Question: In my application I want create debug and release build types
Here is my gradle code
'''
apply plugin: 'com.android.application'
android {
compileSdkVersion 21
buildToolsVersion "21.1.1"
defaultConfig {
applicationId "com.pmbo.android.pmb"
minSdkVersion 15
targetSdkVersion 21
versionCode 10001
versionName "1.0"
}
signingConfigs {
myConfigs{
storeFile file("ncv.jks");
storePassword("qwerty");
keyAlias("MyNewApp");
keyPassword("qwerty");
}
}
buildTypes {
release {
minifyEnabled false
debuggable false
proguardFiles getDefaultProguardFile('proguard-android.txt'), 'proguard-rules.pro'
signingConfig singningConfigs.myConfigs
}
debug {
debuggable true
applicationIdSuffix ".debug"
}
}
}
dependencies {
compile fileTree(dir: 'libs', include: ['*.jar'])
compile 'com.google.android.gms:play-services:6.5.87'
compile 'com.google.code.gson:gson:2.3.1'
}
'''
Everytime I try to build gradle I have this error
'''
Error:(30, 0) Could not find property 'singningConfigs' on BuildType_Decorated{name=release, debuggable=false, testCoverageEnabled=false, jniDebuggable=false, pseudoLocalesEnabled=false, renderscriptDebuggable=false, renderscriptOptimLevel=3, applicationIdSuffix=null, versionNameSuffix=null, minifyEnabled=false, zipAlignEnabled=true, signingConfig=null, embedMicroApp=true, mBuildConfigFields={}, mResValues={}, mProguardFiles=[/Users/pmb/opt/sdk/tools/proguard/proguard-android.txt, /Users/pmb/Documents/MyProjects/PMBO/app/proguard-rules.pro], mConsumerProguardFiles=[], mManifestPlaceholders={}}.
'''
I don't what I did wrong but looked everywhere and couldn't figure out what's the problem here.
My .jks file in my app module as shown in that picture.

Could anyone just tell me what I did wrong?
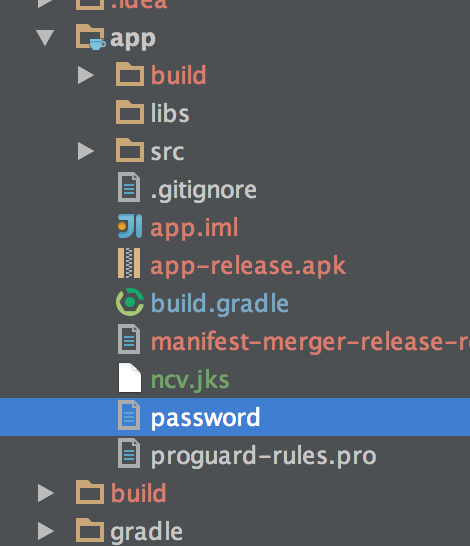
Answer: '''
Error:(30, 0) Could not find property 'singningConfigs' on
'''
Note that the property in the error message is 'singningConfigs'. The real property is 'signingConfigs'. Change:
'''
signingConfig singningConfigs.myConfigs
'''
to:
'''
signingConfig signingConfigs.myConfigs
'''